RGB frame:
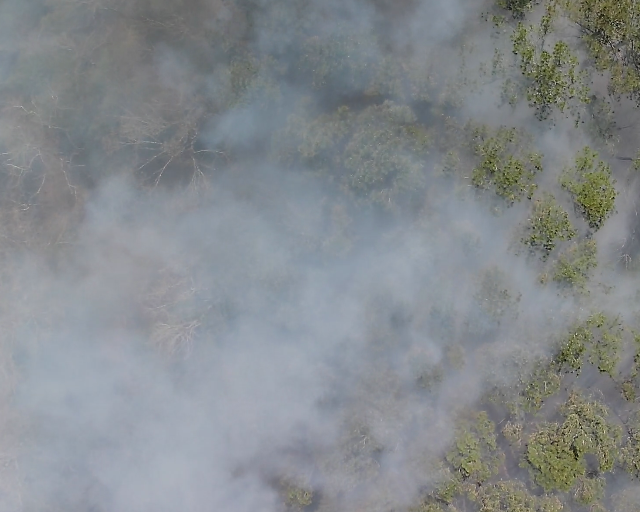
Thermal frame:
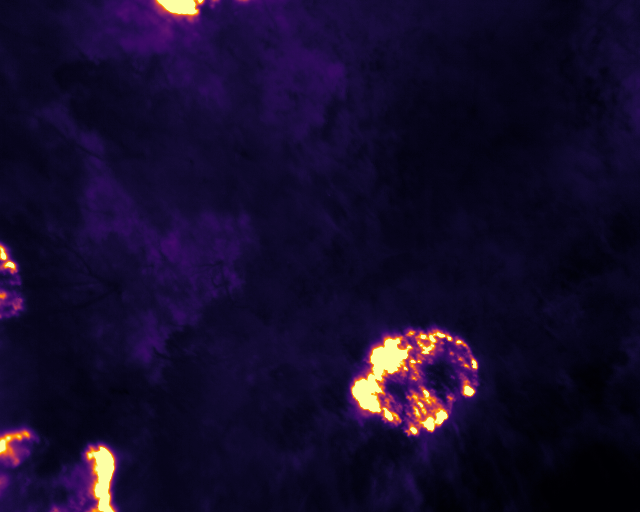
Captured: 2026-02-26 02:30:40
Pixels at or above 80 °C: 5402 (fraction of frame: 0.01649)